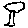
Label: tree